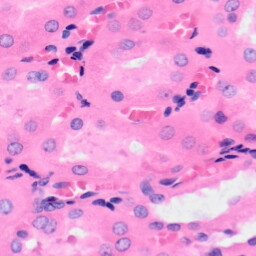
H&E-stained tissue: Kidney